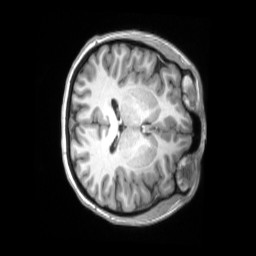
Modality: T1w
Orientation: axial
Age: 22
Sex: female
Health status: ill
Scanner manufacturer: siemens
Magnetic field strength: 3 T
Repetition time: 2.2 s
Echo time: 0.00157 s